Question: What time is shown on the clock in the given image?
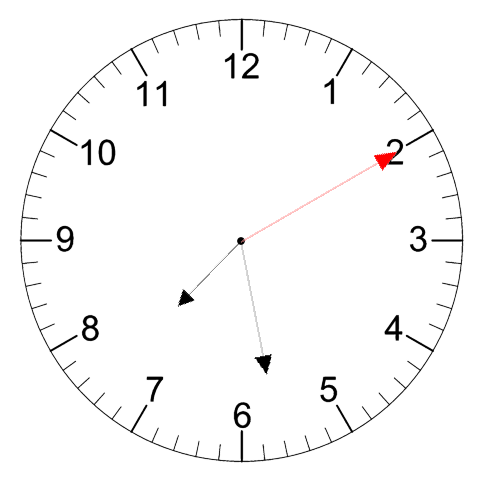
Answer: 07:28:10